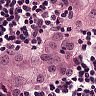
Metastatic tissue present: yes